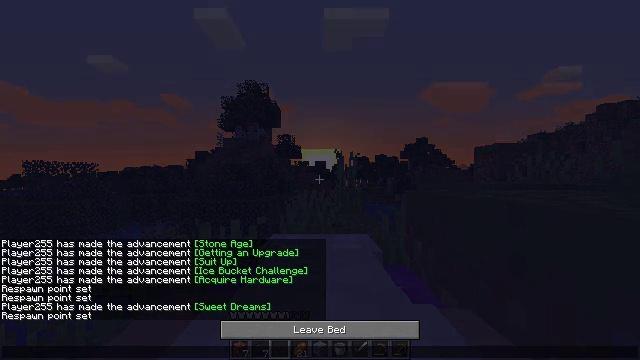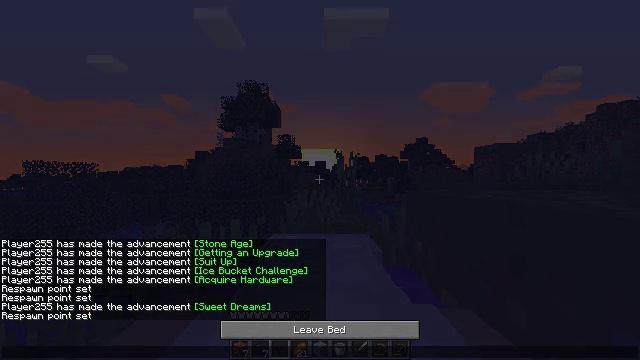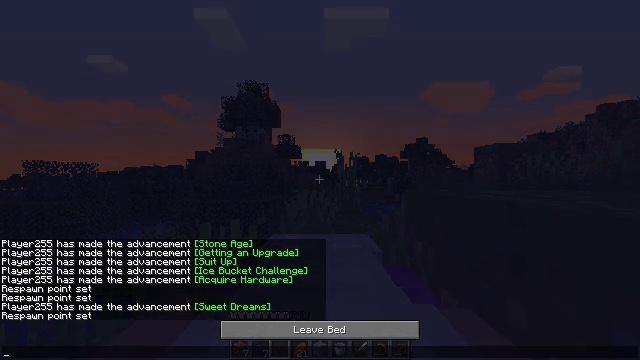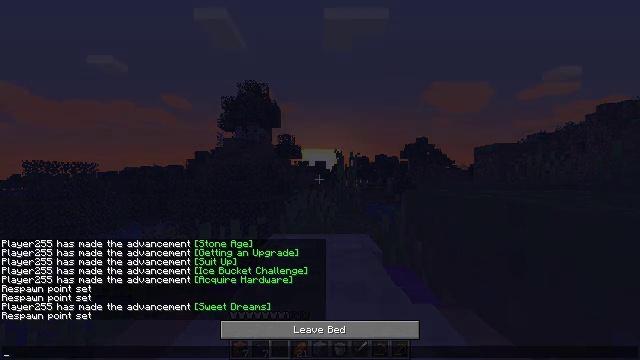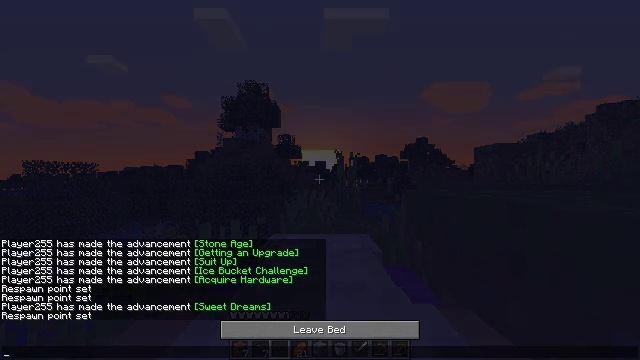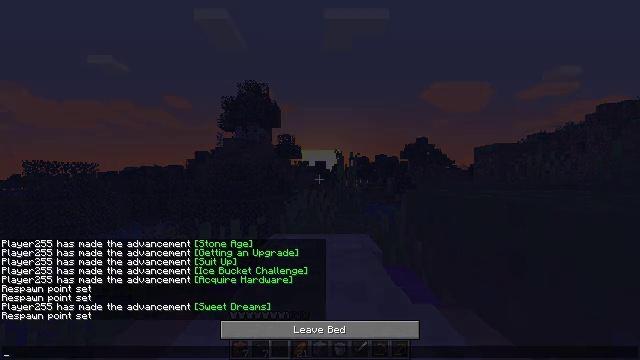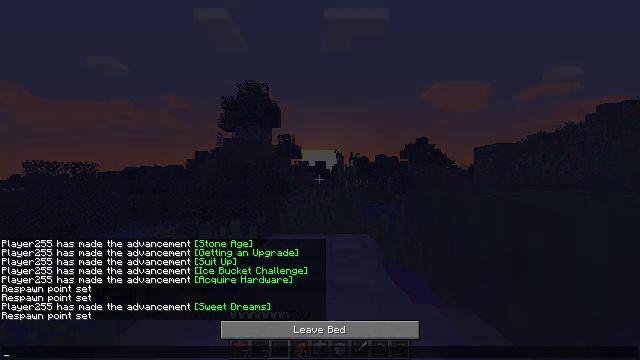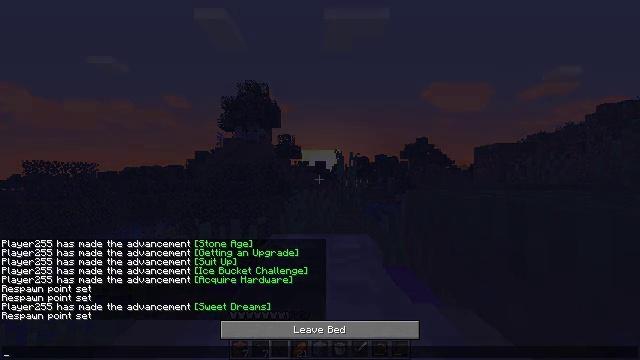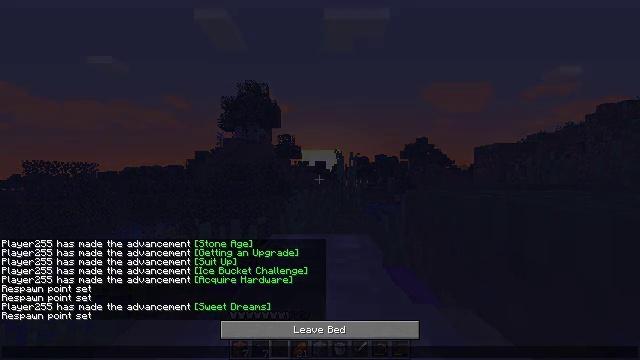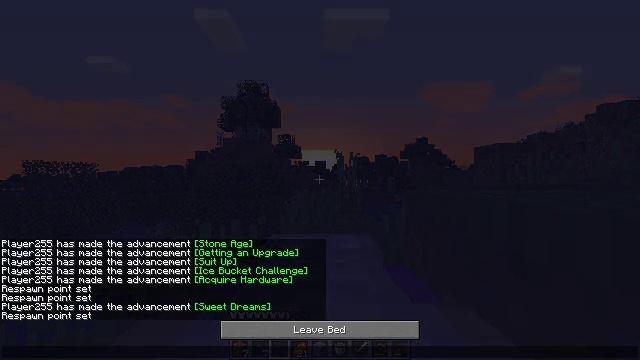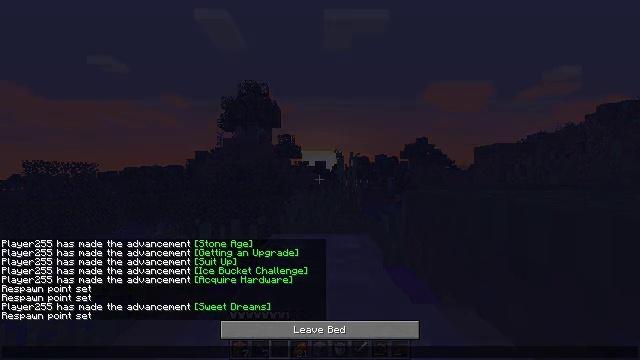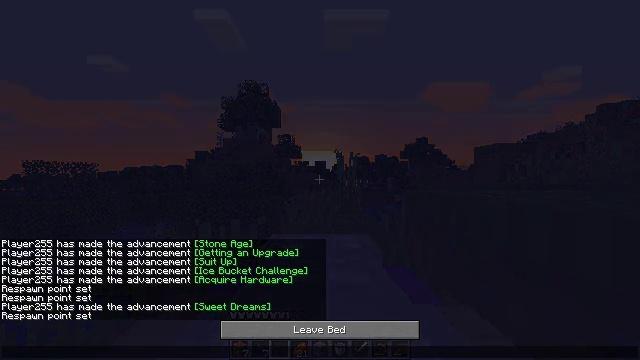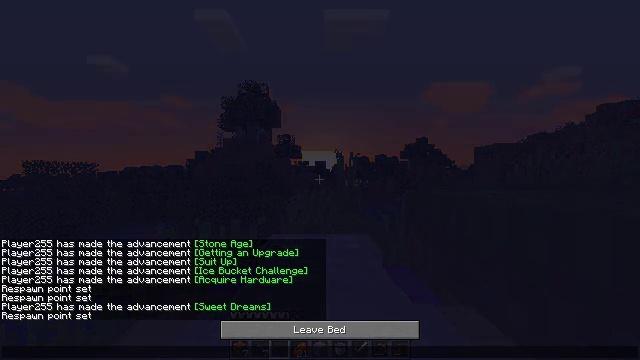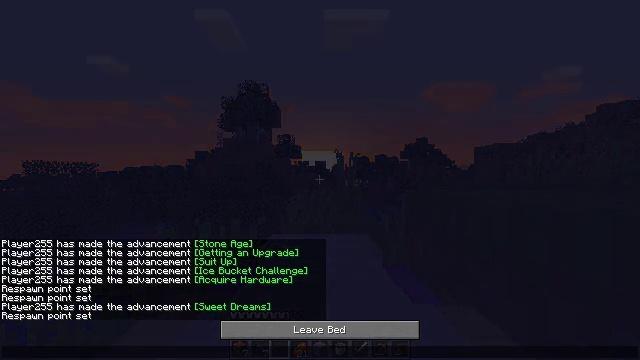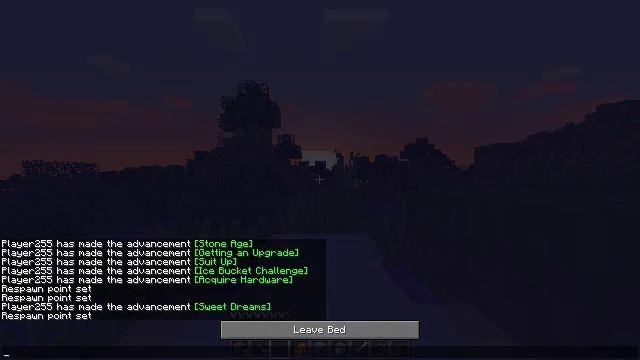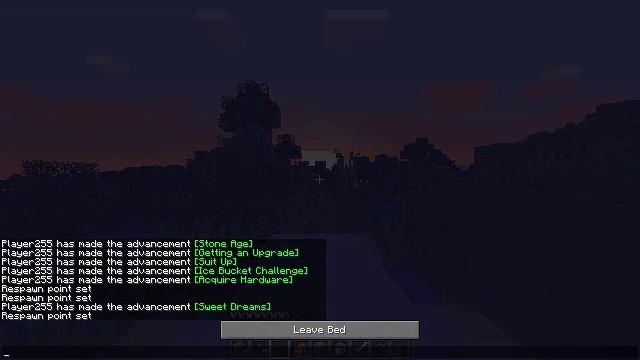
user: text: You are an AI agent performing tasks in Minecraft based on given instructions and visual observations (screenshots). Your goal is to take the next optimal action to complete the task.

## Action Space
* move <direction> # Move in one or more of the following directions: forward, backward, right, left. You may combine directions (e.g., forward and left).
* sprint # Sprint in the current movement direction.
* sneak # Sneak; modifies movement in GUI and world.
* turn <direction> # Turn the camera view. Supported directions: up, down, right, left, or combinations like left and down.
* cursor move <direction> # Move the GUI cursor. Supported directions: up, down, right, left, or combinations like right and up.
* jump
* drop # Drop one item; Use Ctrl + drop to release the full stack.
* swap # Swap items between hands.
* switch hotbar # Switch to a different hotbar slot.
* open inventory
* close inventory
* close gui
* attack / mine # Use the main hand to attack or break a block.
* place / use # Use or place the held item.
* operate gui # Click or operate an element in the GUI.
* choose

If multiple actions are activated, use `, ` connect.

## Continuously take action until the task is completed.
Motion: motion action
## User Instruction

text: Hold left button to gather the purple bed.
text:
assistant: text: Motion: no_op
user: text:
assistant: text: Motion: no_op
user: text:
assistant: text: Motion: no_op
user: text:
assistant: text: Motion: no_op
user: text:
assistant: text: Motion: no_op
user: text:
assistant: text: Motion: no_op
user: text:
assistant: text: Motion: no_op
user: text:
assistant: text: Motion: no_op
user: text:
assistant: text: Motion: no_op
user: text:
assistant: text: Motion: no_op
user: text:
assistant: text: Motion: no_op
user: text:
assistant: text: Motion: no_op
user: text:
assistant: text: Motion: no_op
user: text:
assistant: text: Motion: no_op
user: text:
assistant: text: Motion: no_op
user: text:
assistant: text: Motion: no_op
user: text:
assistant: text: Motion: no_op
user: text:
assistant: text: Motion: no_op
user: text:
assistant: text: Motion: no_op
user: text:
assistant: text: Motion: close gui
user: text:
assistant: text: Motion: no_op
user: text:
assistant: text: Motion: no_op
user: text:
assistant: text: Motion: no_op
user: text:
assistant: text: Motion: no_op
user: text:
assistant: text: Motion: no_op
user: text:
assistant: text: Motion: no_op
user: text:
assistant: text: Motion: no_op
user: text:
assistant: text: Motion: no_op
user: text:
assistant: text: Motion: no_op
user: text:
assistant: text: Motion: no_op